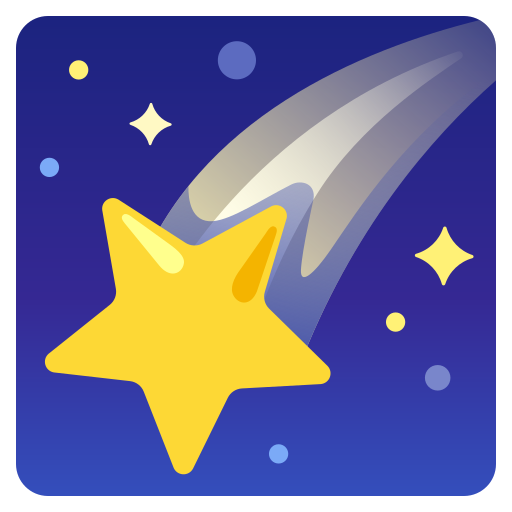
Emoji: 🌠